Question: I am new to Android, i have below task.
I want to align three TextViews adjacent to each other with ellipsis if the text is too long . Currently i am using below code which aligns my TextView adjacent to each other, but my problem is if the text is too long, the below code not putting the ellipsis. i got some trick to use both 'toleftof' and 'torightof' from <URL>.
'''
<RelativeLayout
android:layout_height="wrap_content"
android:layout_width="wrap_content"
android:layout_toRightOf="@+id/reminderText">
<TextView
android:layout_width="wrap_content"
android:layout_height="wrap_content"
android:id="@+id/noteTagOne"
android:ellipsize="end"
android:singleLine="true"/>
<TextView
android:layout_width="wrap_content"
android:layout_height="wrap_content"
android:id="@+id/noteTagTwo"
android:ellipsize="end"
android:singleLine="true"
android:layout_toRightOf="@+id/noteTagOne"
android:layout_marginLeft="5sp"
/>
<TextView
android:layout_width="wrap_content"
android:layout_height="wrap_content"
android:id="@+id/noteTagThree"
android:layout_toRightOf="@+id/noteTagTwo"
android:ellipsize="end"
android:singleLine="true"
android:layout_marginLeft="5sp"/>
</RelativeLayout>
'''
I want output as,
'''
Tag1... Tag2... Tag3...
'''
Basically, i want some ideas, whether in xml i can achieve this or need to do it programmatically, since TextView text's are dynamic i cannot fix maxLength, sometimes only single tag may exist, at that time it should take full text.
Note: I am developing Android project using C# in Xamarin.

Added code is for the above highlighted part. I fixed overlapping of tagsicon & text. Now only two issues.
1) Last tag is overlapping with right aligned image.
2) If TextView texts are short, gap is shown in-between the tags
How to fix it?
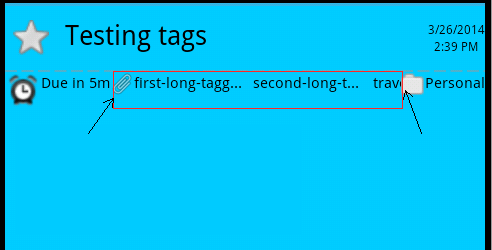
Answer: try this solution
'''
<LinearLayout xmlns:android="http://schemas.android.com/apk/res/android"
xmlns:tools="http://schemas.android.com/tools"
android:layout_width="match_parent"
android:layout_height="match_parent"
android:orientation="horizontal"
tools:context=".MainActivity" >
<TextView
android:id="@+id/noteTagOne"
android:layout_width="wrap_content"
android:layout_height="wrap_content"
android:ellipsize="end"
android:maxWidth="100dp"
android:singleLine="true"
android:text="Tag111111111111111111"
android:textAppearance="?android:attr/textAppearanceLarge" />
<TextView
android:id="@+id/noteTagTwo"
android:layout_width="wrap_content"
android:layout_height="wrap_content"
android:layout_marginLeft="5sp"
android:layout_toRightOf="@+id/noteTagOne"
android:ellipsize="end"
android:maxWidth="100dp"
android:singleLine="true"
android:text="Tag2222222222222222"
android:textAppearance="?android:attr/textAppearanceLarge" />
<TextView
android:id="@+id/noteTagThree"
android:layout_width="wrap_content"
android:layout_height="wrap_content"
android:layout_marginLeft="5sp"
android:layout_toRightOf="@+id/noteTagTwo"
android:ellipsize="end"
android:maxWidth="100dp"
android:singleLine="true"
android:text="Tag3333333333333333"
android:textAppearance="?android:attr/textAppearanceLarge" />
'''